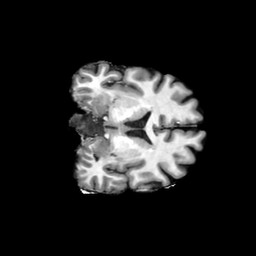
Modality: T1w
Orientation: coronal
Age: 42
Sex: male
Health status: ill